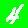
Digit: 4